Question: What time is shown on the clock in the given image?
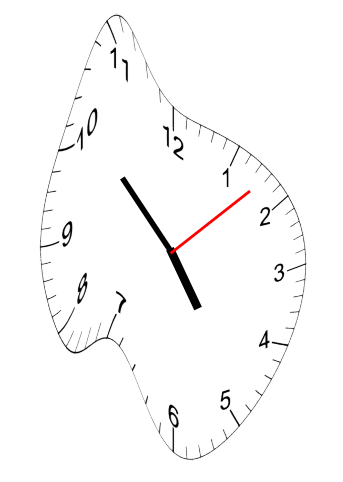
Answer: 04:52:08